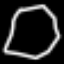
Label: octagon